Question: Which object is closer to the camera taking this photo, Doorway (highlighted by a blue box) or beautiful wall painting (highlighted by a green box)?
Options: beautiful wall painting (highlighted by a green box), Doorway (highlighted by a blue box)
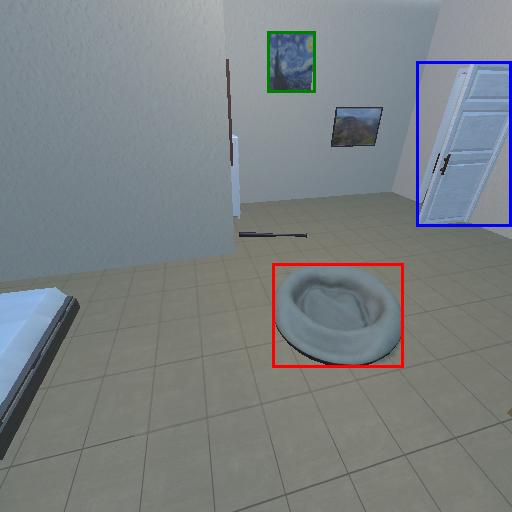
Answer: beautiful wall painting (highlighted by a green box)